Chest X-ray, PA view. Patient: 53 years old, sex M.
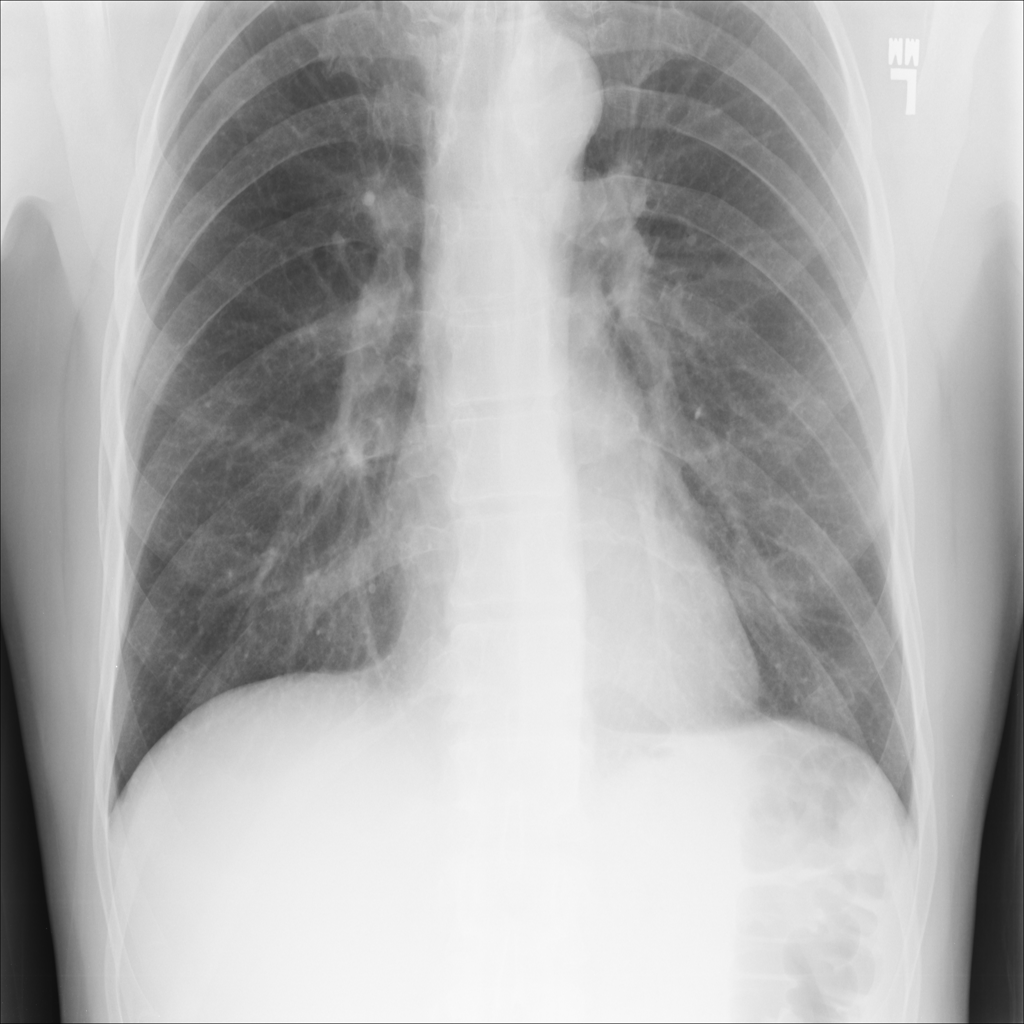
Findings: No Finding